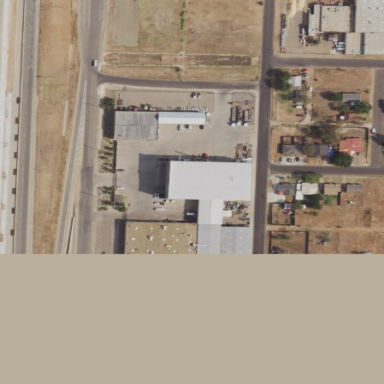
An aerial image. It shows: Trading shop located within building.